已知函数$y=f(x),x\neq 0$关于$y$轴对称,且当$x>0$时,$f(x)=\begin{cases}
(x-2)^2, & 0<x\leq 4 \\
\dfrac{1}{2}f(x-4), & x>4
\end{cases}$,则方程$f(x)=\dfrac{1}{2}$解的个数为（\quad）
\begin{enumerate}
\item[A.] 14
\item[B.] 16
\item[C.] 18
\item[D.] 20
\end{enumerate}
【解答】
\noindent 【答案】A\\
\noindent 【解析】依题意，$f(x)$是偶函数，定义域为$\{x\mid x\neq 0\}$，$0<x\leq 4$时，$f(x)=(x-2)^2$；\\
当$4<x\leq 8$时，$0<x-4\leq 4$，$f(x)=\dfrac{1}{2}f(x-4)=\dfrac{1}{2}(x-6)^2$；当$8<x\leq 12$时，$4<x-4\leq 8$，\\
$f(x)=\dfrac{1}{2}f(x-4)=\dfrac{1}{4}(x-10)^2$；当$12<x\leq 16$时，$8<x-4\leq 12$，$f(x)=\dfrac{1}{2}f(x-4)=\dfrac{1}{8}(x-14)^2$；\\
当$16<x\leq 20$，$12<x-4\leq 16$，$f(x)=\dfrac{1}{2}f(x-4)=\dfrac{1}{16}(x-18)^2$，$-2<x-18\leq 2$，\\
$0\leq (x-18)^2\leq 4$，$0\leq \dfrac{1}{16}(x-18)^2\leq \dfrac{1}{4}$，以此类推可知当$x>16$时，$f(x)<\dfrac{1}{2}$．\\
由此画出$f(x)$在区间$(0,16]$上的图象，如图所示：\\

由图可知，$y=f(x)$与$y=\dfrac{1}{2}$的图象在$(0,16]$上有$7$个交点，又因为函数为偶函数，\\
所以$y=f(x)$与$y=\dfrac{1}{2}$的图象在$[-16,0)$上也有$7$个交点，所以$y=f(x)$与$y=\dfrac{1}{2}$的图象在$[-16,16]$上有$14$个\\
交点，所以方程$f(x)=\dfrac{1}{2}$解的个数为$14$．故选A．
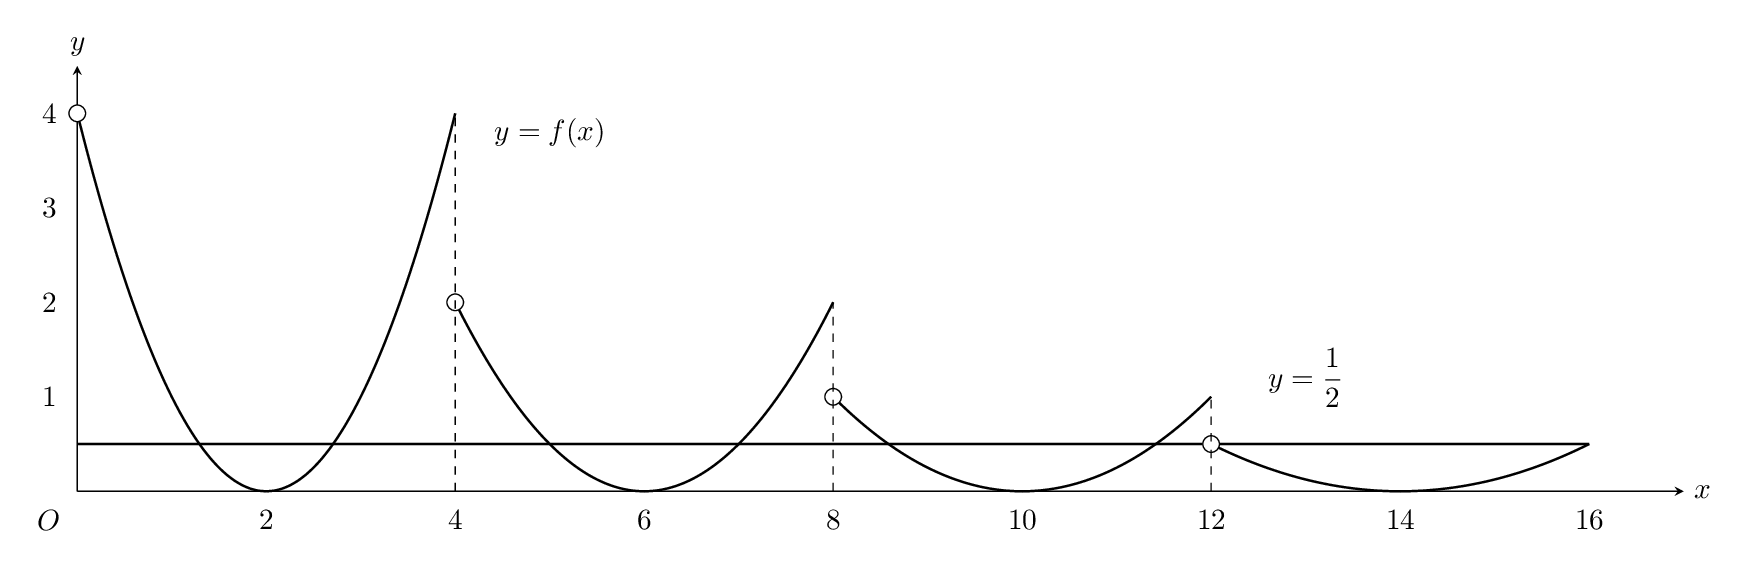